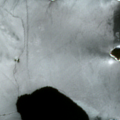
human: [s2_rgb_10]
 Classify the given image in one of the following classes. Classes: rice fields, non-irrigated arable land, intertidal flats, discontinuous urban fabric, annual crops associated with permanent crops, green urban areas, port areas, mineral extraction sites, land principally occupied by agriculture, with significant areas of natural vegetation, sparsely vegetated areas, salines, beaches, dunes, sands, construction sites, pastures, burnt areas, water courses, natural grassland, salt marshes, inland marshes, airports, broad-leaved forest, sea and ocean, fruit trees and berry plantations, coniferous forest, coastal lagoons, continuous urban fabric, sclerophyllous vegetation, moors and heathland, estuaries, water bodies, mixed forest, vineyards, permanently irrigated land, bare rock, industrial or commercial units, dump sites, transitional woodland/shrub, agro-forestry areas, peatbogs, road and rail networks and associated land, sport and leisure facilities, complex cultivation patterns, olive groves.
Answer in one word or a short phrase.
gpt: sea and ocean